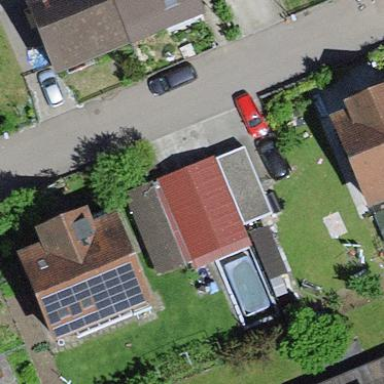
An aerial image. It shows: Area designated for garages.